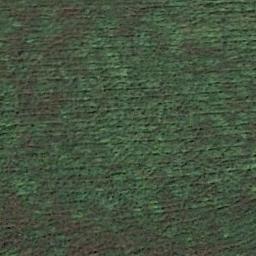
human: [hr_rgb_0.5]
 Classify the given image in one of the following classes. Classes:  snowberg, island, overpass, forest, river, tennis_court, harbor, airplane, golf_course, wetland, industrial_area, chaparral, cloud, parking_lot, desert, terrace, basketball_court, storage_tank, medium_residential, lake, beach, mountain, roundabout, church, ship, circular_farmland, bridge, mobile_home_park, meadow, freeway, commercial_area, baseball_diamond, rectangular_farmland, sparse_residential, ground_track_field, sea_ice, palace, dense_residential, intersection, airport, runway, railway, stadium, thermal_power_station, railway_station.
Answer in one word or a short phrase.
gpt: meadow